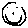
Label: smiley face